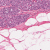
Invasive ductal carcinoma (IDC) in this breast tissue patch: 0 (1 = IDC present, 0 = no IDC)